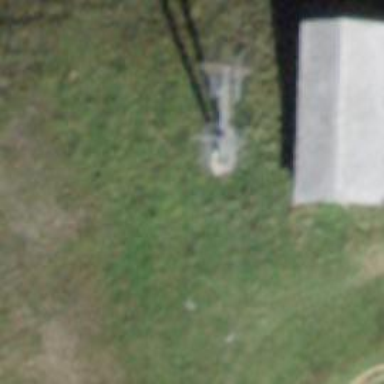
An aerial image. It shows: Pylon for aerialway.